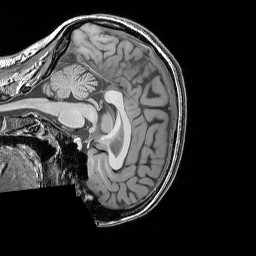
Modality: T1w
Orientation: sagittal
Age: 26
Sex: female
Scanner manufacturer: siemens
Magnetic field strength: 3 T
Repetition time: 1.9 s
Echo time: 0.00444 s